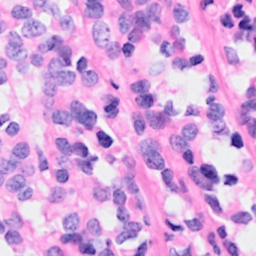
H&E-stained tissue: Breast